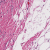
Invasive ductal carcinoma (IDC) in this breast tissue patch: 1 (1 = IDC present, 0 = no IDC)